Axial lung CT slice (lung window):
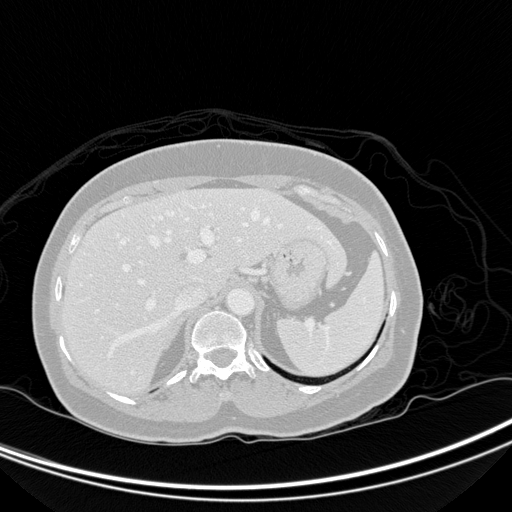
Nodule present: no